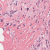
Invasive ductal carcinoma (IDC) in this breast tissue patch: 1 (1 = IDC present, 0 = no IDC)